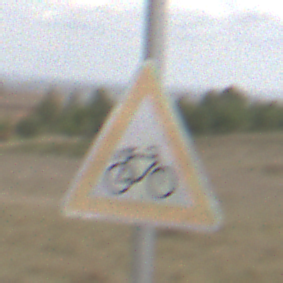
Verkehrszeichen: RadverkehrLinks
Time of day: Midday
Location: Outdoor (Nature)
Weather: PartlyCloudy
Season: NotSpecified
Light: Natural